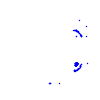
Particle: pion